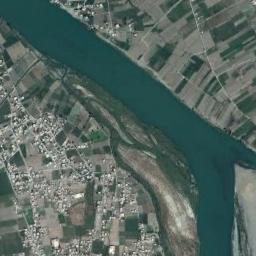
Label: river